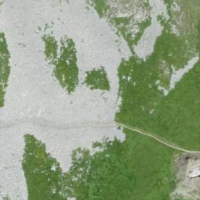
EUNIS habitat code: 31
Species observed at this site:
Geum montanum
Bartsia alpina